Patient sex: M
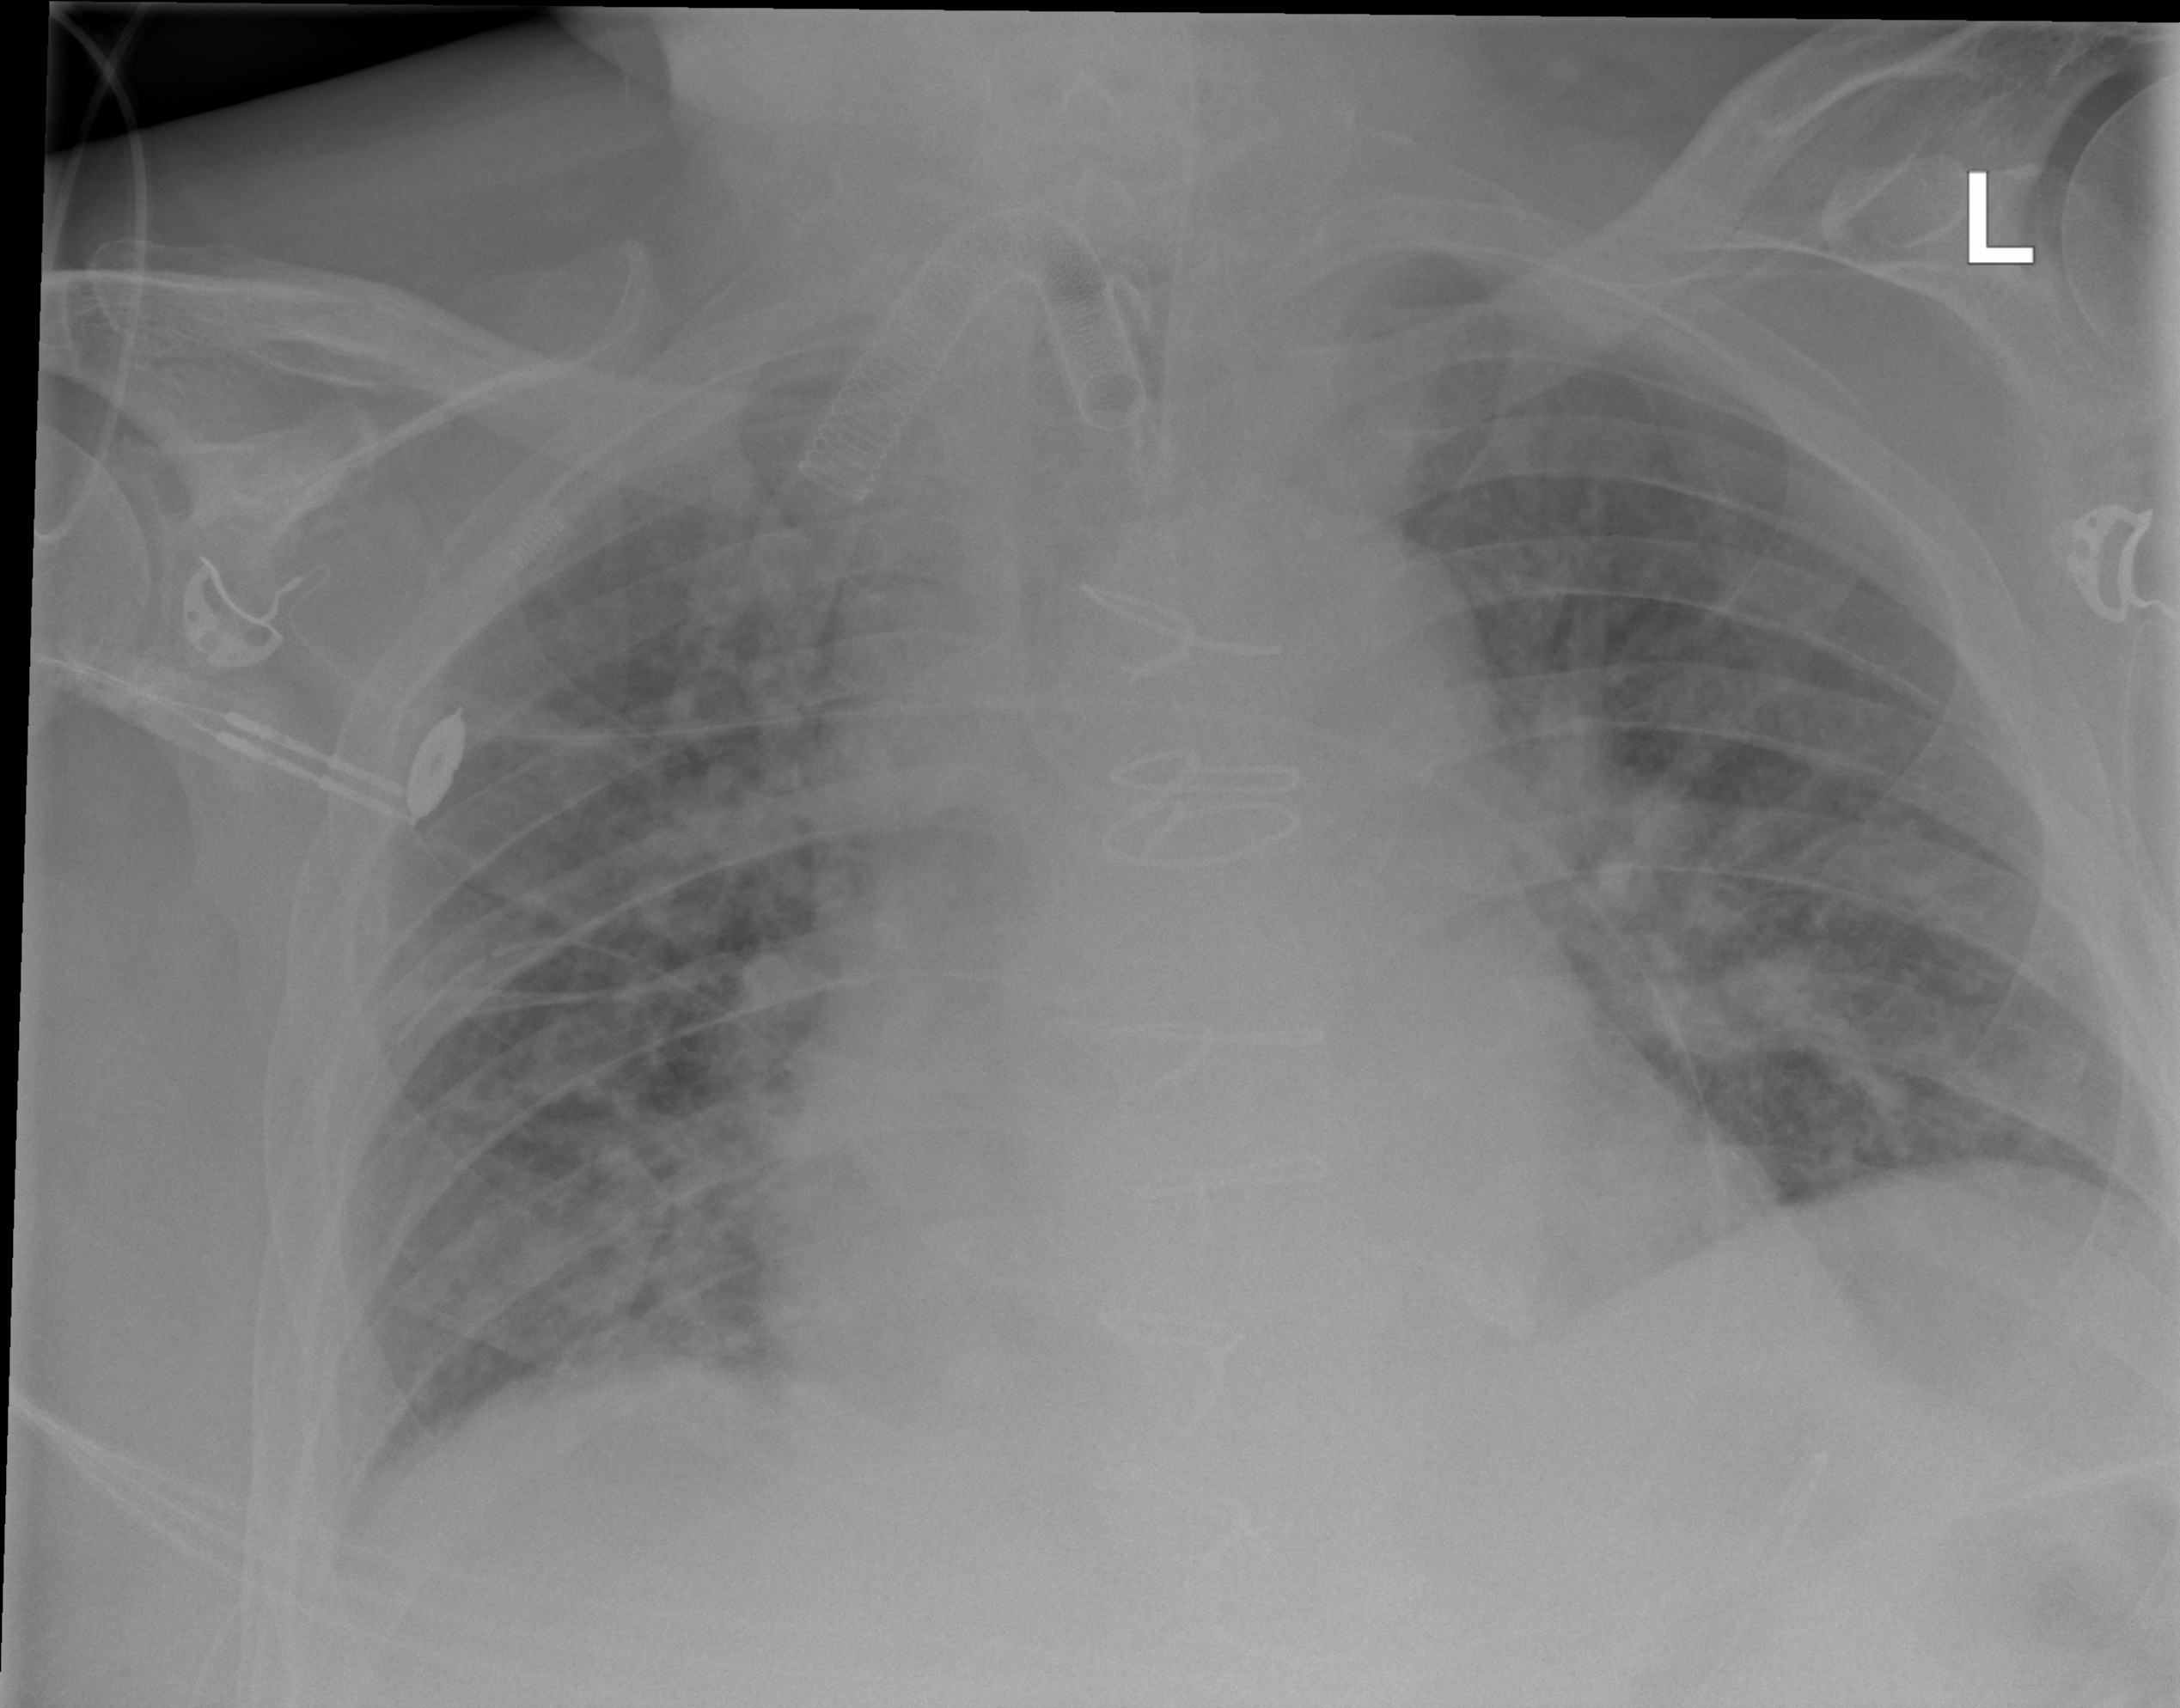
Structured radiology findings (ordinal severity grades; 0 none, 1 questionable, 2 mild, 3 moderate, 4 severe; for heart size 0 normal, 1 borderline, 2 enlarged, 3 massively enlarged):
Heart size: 2
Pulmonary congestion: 3
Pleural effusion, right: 1
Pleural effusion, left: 1
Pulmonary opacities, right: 2
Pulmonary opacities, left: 2
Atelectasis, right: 2
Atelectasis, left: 0